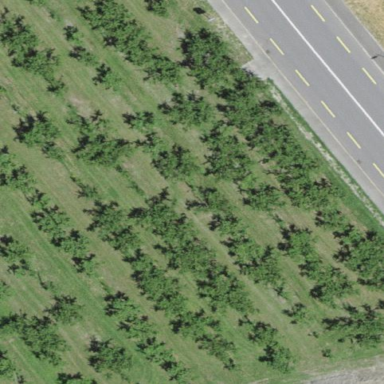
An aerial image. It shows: Orchard.